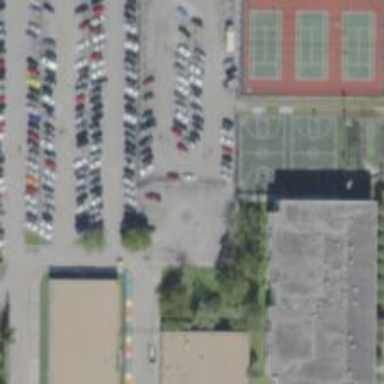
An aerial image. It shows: Parking space is available.